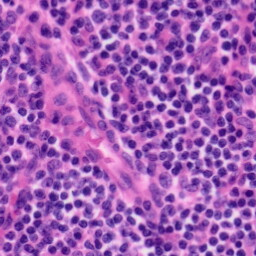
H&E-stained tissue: Tonsil